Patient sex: M
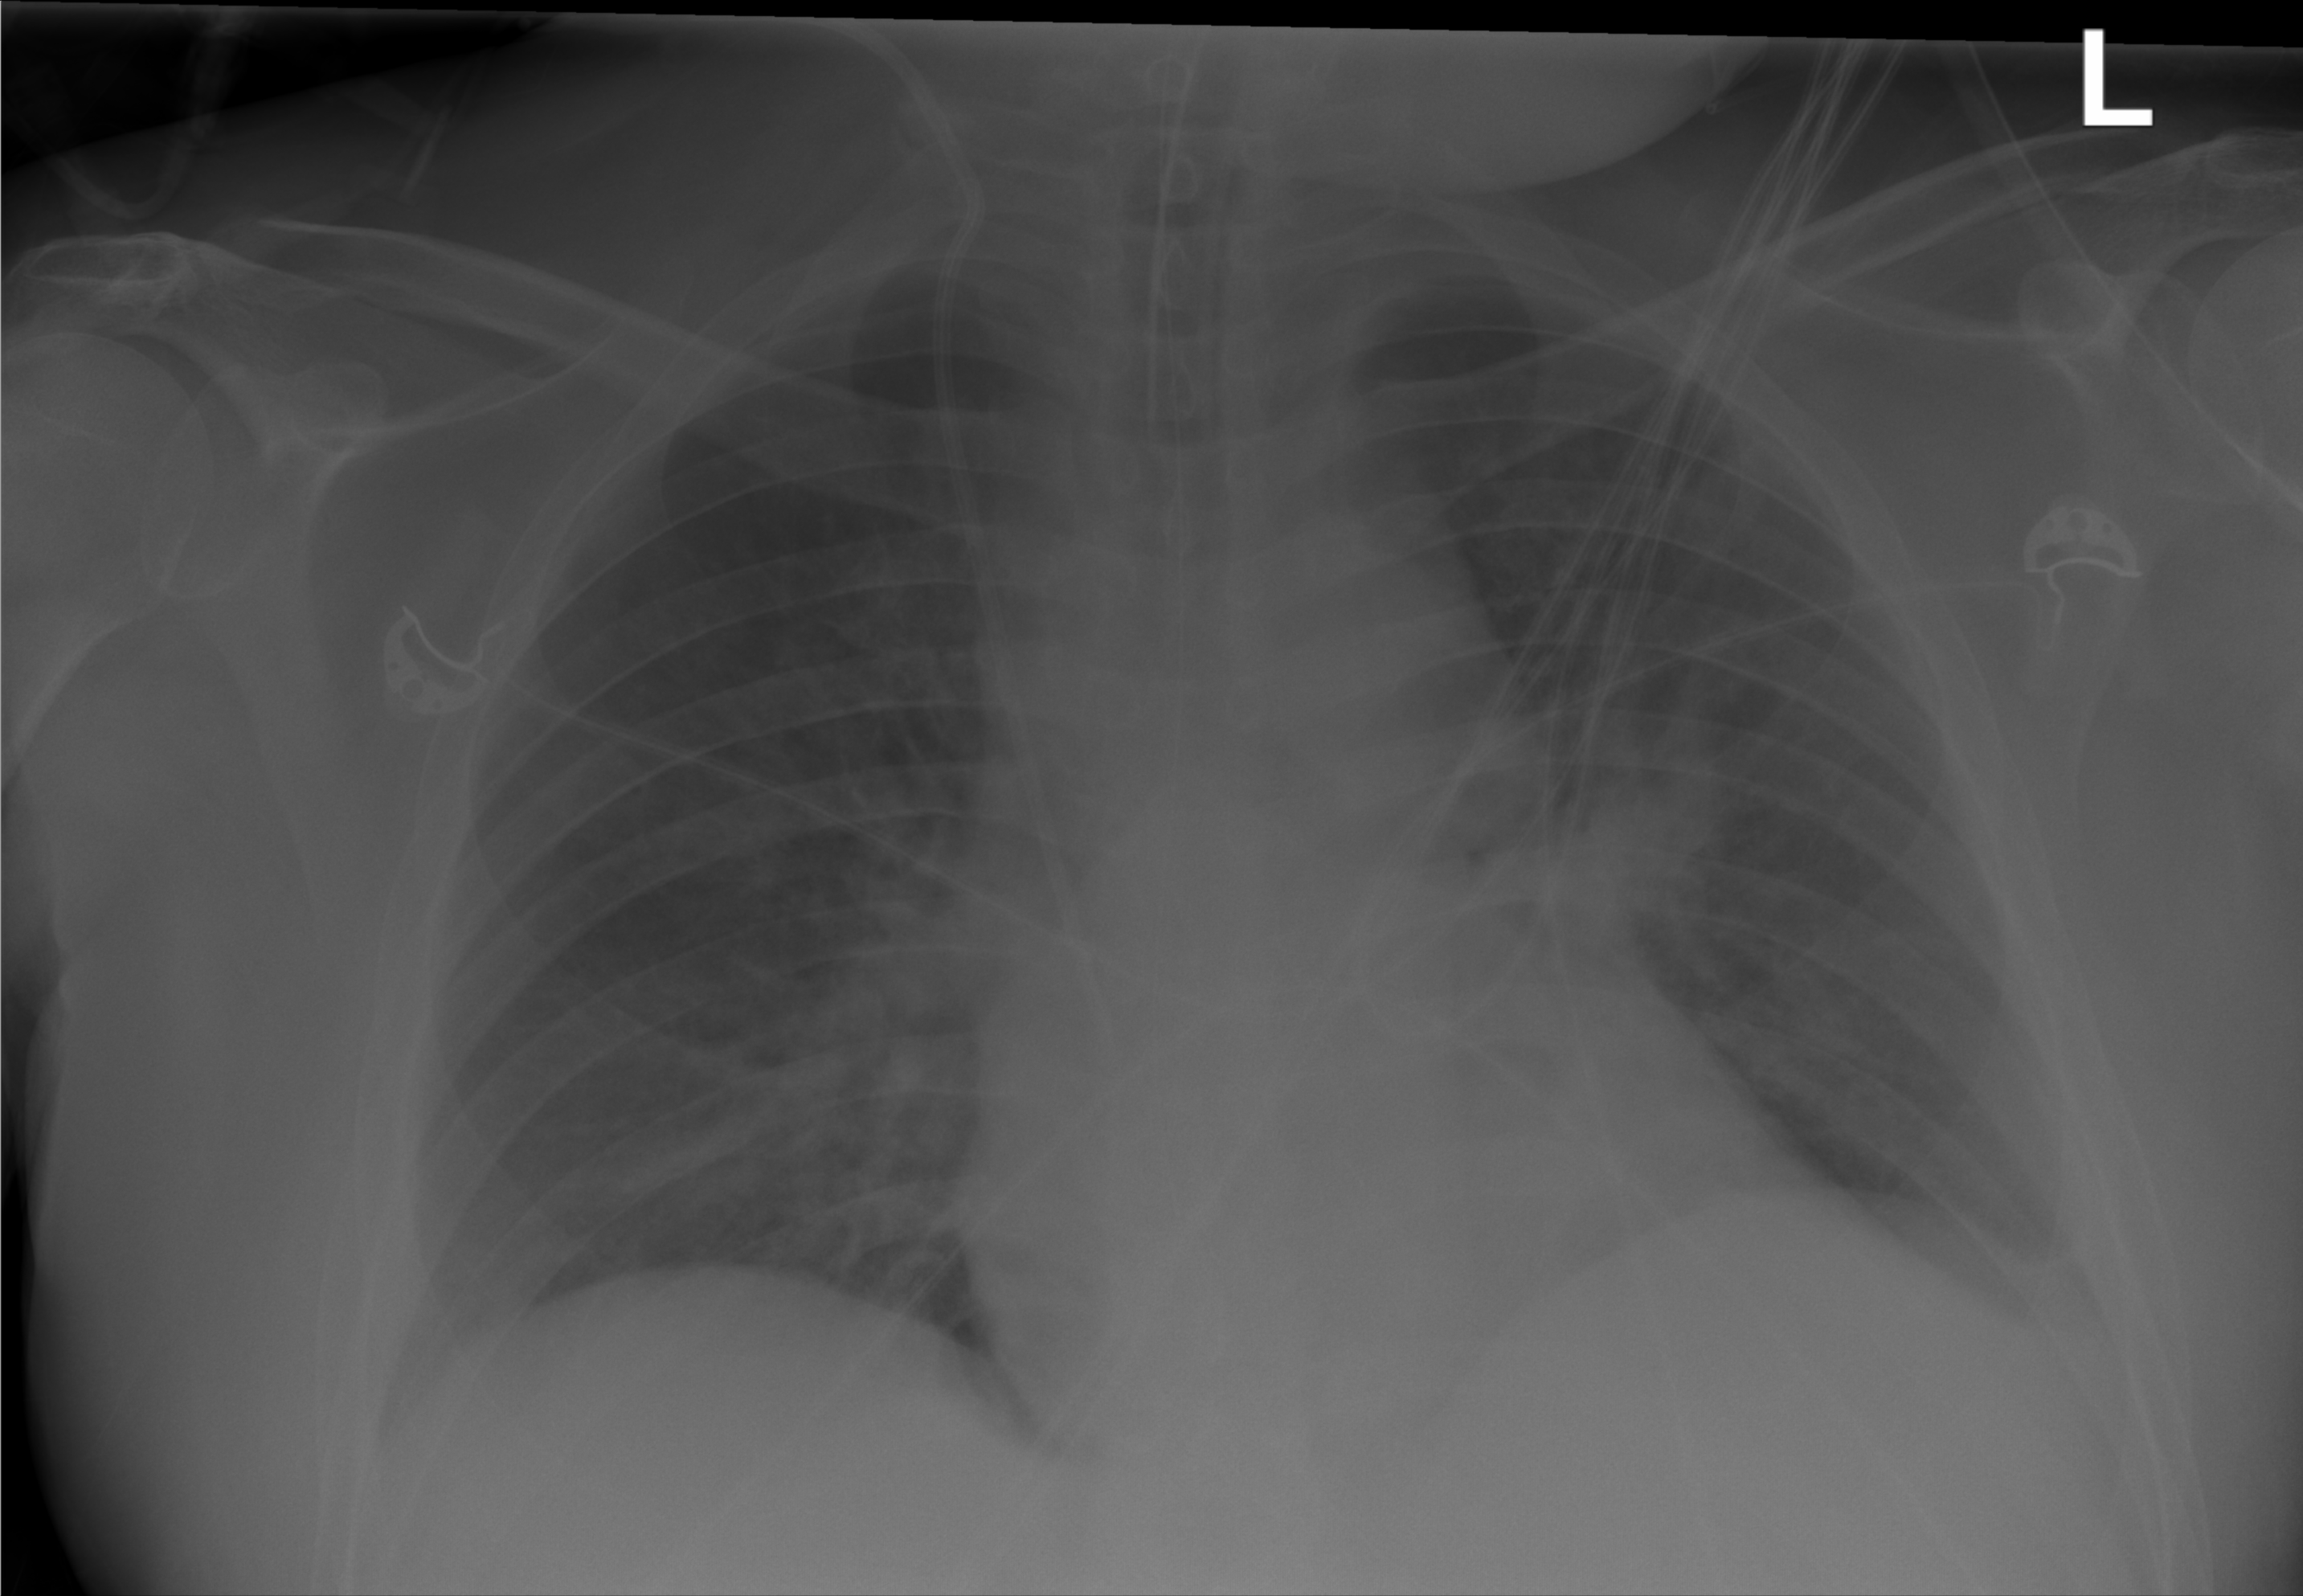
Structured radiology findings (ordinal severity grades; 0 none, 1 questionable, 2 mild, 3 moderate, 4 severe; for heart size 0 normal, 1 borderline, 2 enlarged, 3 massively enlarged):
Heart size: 1
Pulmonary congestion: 0
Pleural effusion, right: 0
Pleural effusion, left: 2
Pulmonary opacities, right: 1
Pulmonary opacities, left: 2
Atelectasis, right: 1
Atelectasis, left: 2